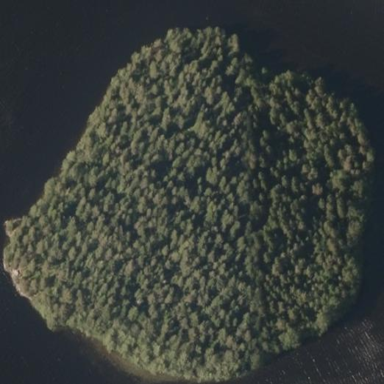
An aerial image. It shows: Image showing island.